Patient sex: F
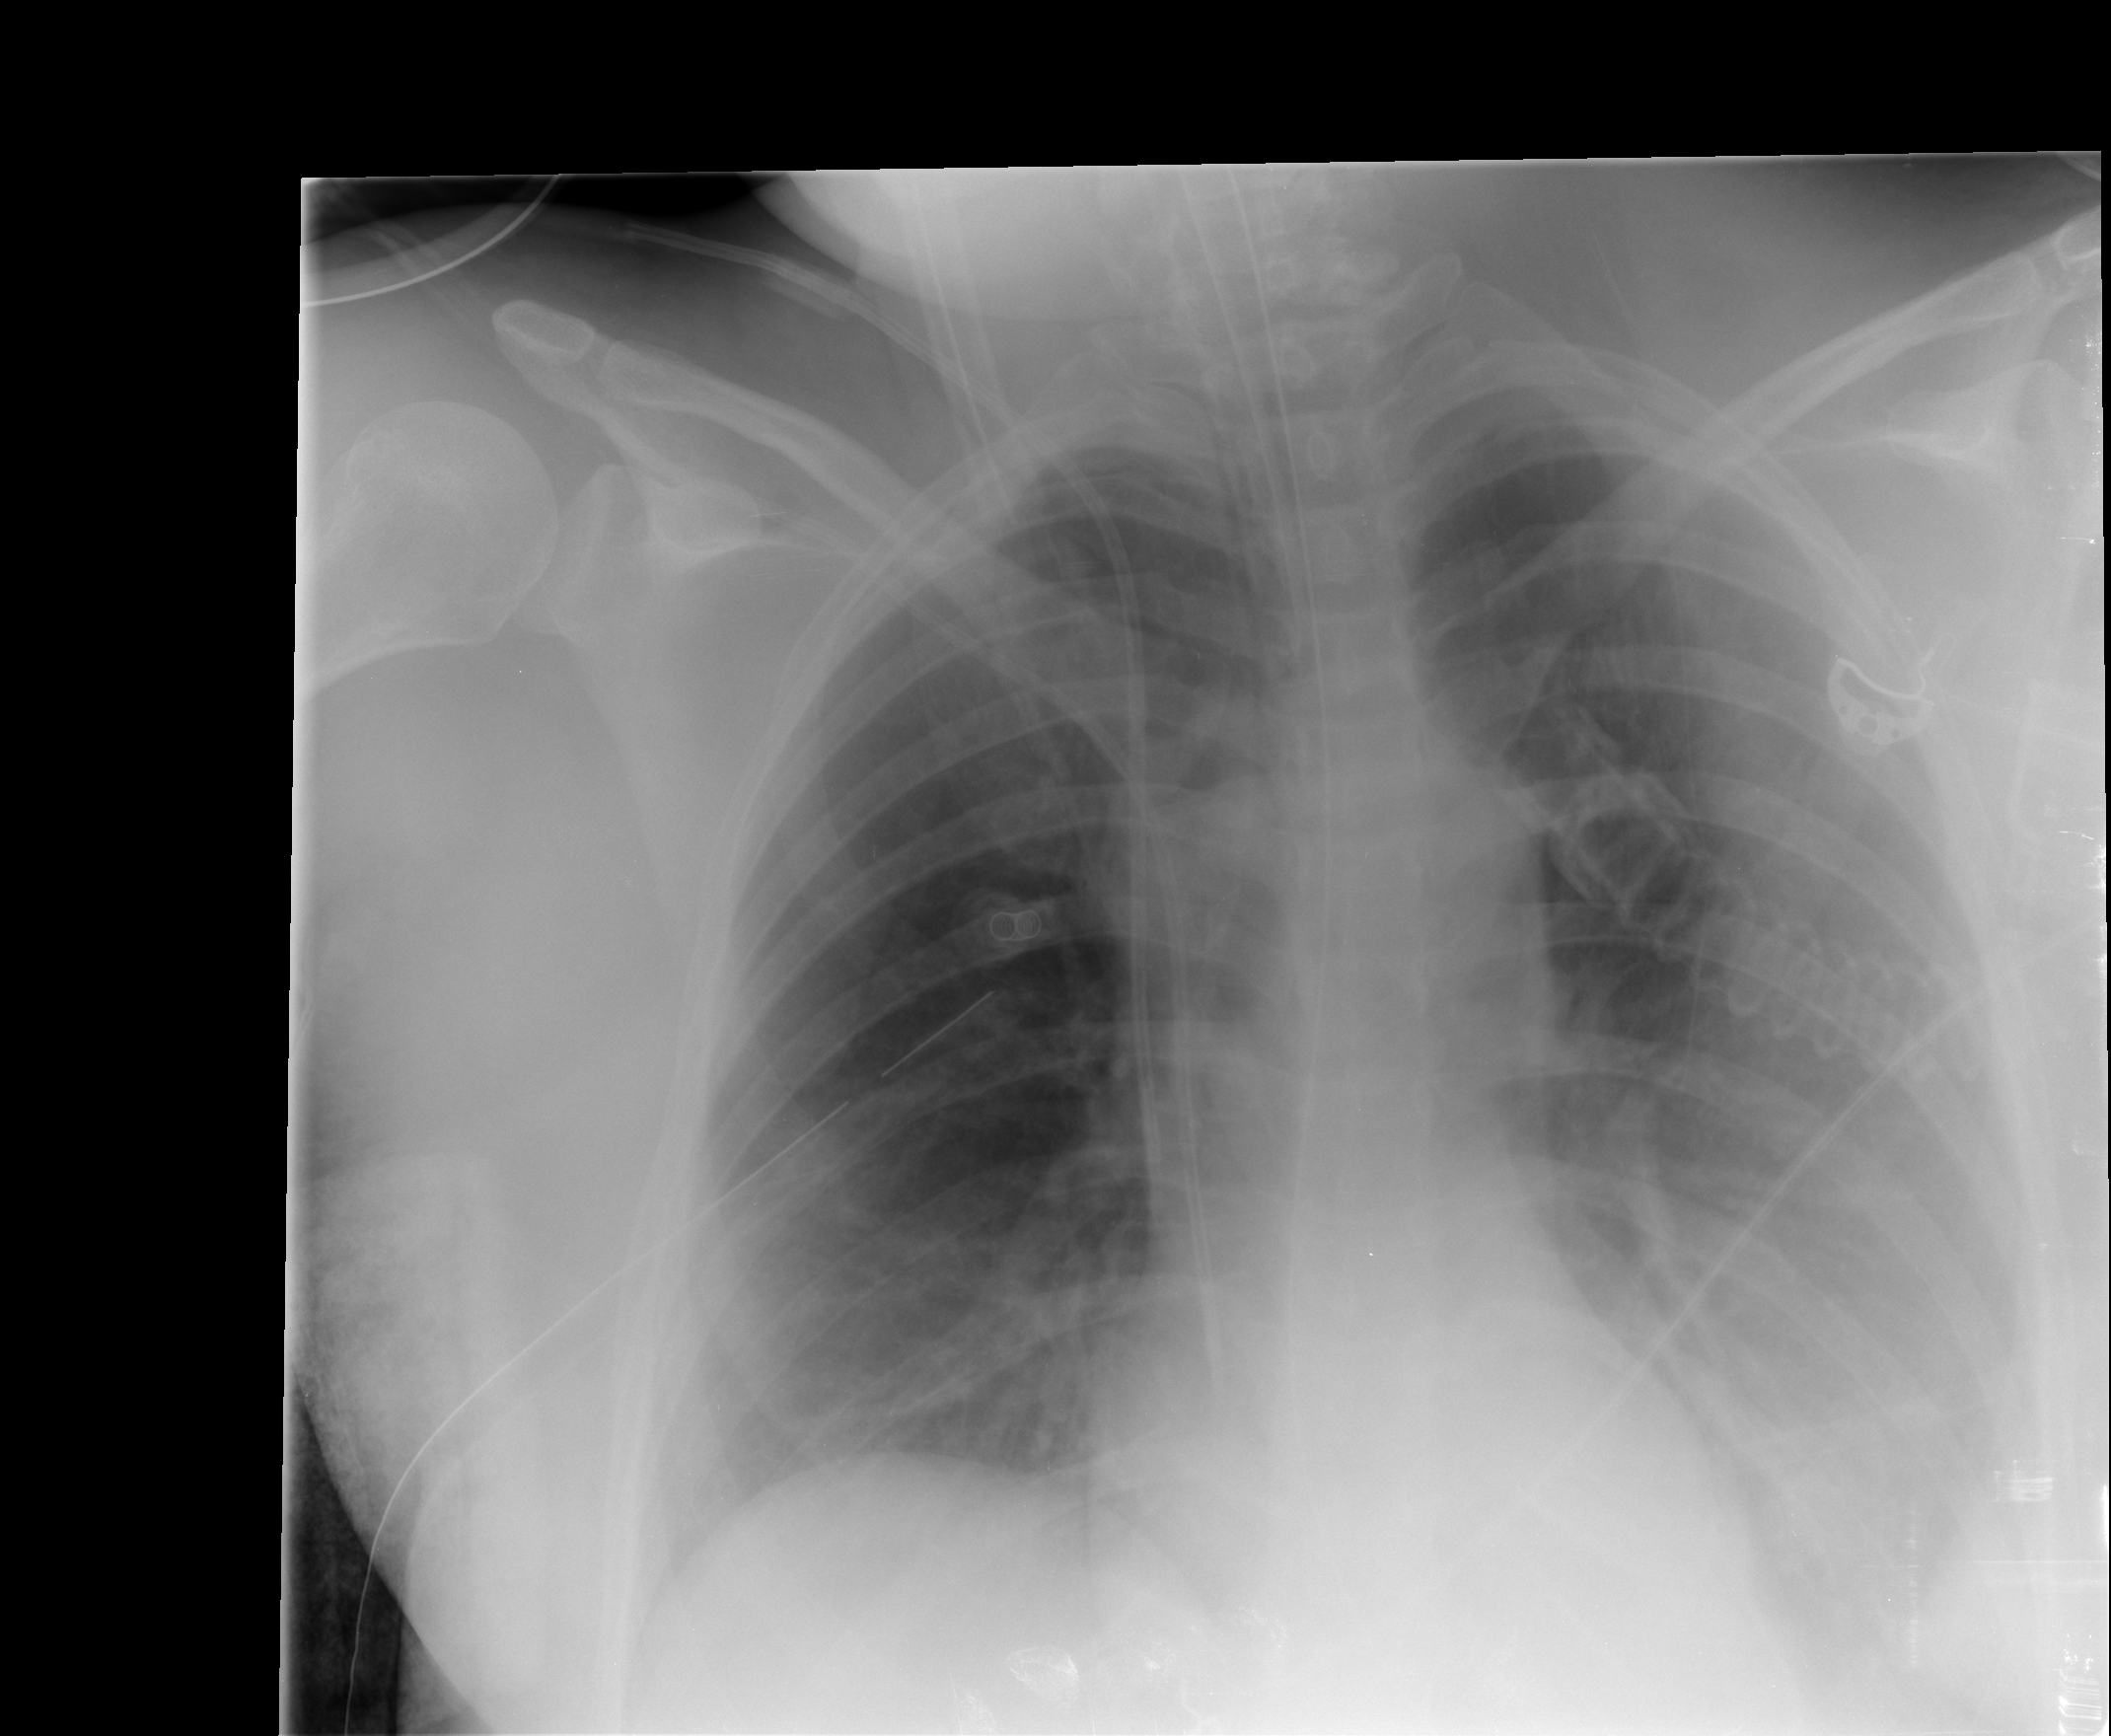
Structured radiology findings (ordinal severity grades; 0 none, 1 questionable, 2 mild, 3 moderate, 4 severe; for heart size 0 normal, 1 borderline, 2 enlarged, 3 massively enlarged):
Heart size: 0
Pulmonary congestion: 0
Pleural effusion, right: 0
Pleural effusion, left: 2
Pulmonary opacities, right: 0
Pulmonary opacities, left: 0
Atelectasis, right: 0
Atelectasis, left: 2